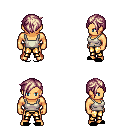
a pixel art fantasy rpg character, male body template, human, tanned skin, white pirate shirt, gold greaves, white blonde pixie cut hairstyle, black slippers, four views (front, back, left, right), 2x2 character sprite sheet, small pixel art, hard edges, no anti-aliasing